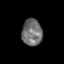
Tissue: skin
Cell type: Epithelial cells
Senescence score: 0.2553
Nuclear area (px): 531
Mean DAPI intensity: 112.109